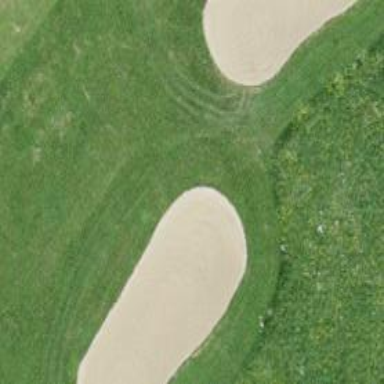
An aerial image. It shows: Sand bunker on golf course.